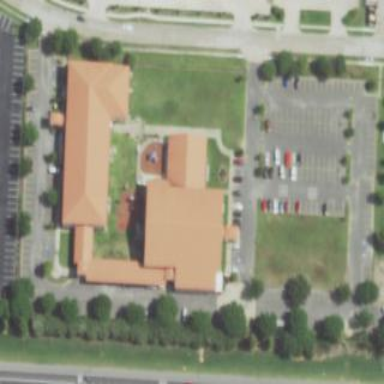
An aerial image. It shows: Building serving as place of worship.